Aerial crown-view tile of a tropical tree (Barro Colorado Island, Panama), acquired 20250124:
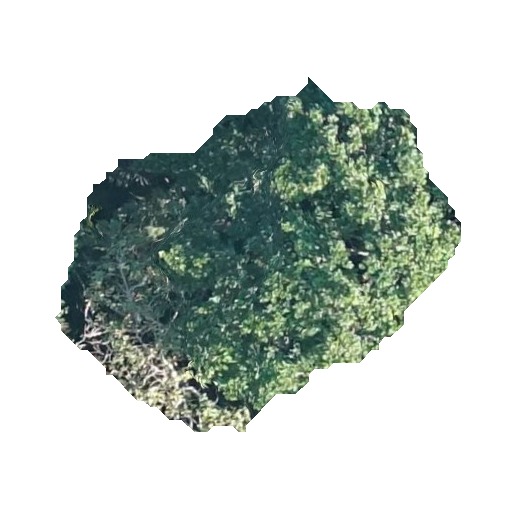
Species: Anacardium excelsum
GBIF accepted scientific name: Anacardium excelsum
Crown area: 135.461 m²